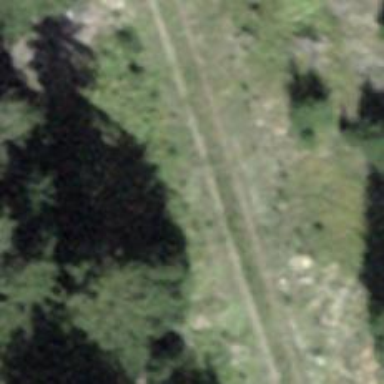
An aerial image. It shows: Gravel track with Grade 3 quality.